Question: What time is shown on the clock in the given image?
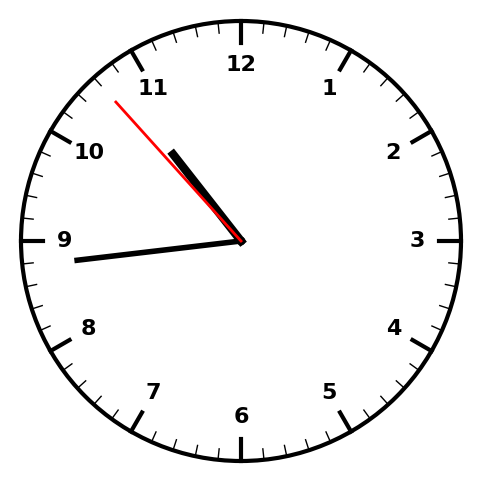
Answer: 10:43:53